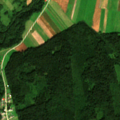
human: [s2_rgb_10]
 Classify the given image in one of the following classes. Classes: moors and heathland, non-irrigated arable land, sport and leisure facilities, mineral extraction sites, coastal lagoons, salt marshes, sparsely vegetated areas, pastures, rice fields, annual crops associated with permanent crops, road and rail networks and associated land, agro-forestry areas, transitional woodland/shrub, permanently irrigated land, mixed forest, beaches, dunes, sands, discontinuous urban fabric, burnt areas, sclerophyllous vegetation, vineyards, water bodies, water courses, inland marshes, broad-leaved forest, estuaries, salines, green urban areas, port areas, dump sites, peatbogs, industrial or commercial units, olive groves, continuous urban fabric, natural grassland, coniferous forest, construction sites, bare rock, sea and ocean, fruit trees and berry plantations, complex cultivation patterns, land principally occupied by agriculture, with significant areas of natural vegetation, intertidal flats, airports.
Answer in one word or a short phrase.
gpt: non-irrigated arable land, complex cultivation patterns, broad-leaved forest, mixed forest